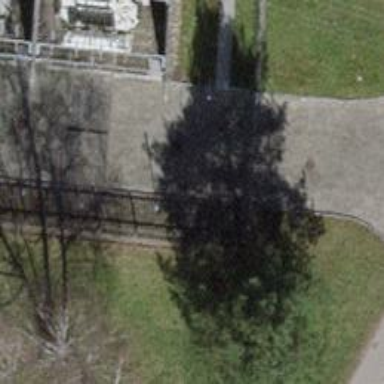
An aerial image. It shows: Gate.